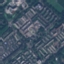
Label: Residential